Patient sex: M
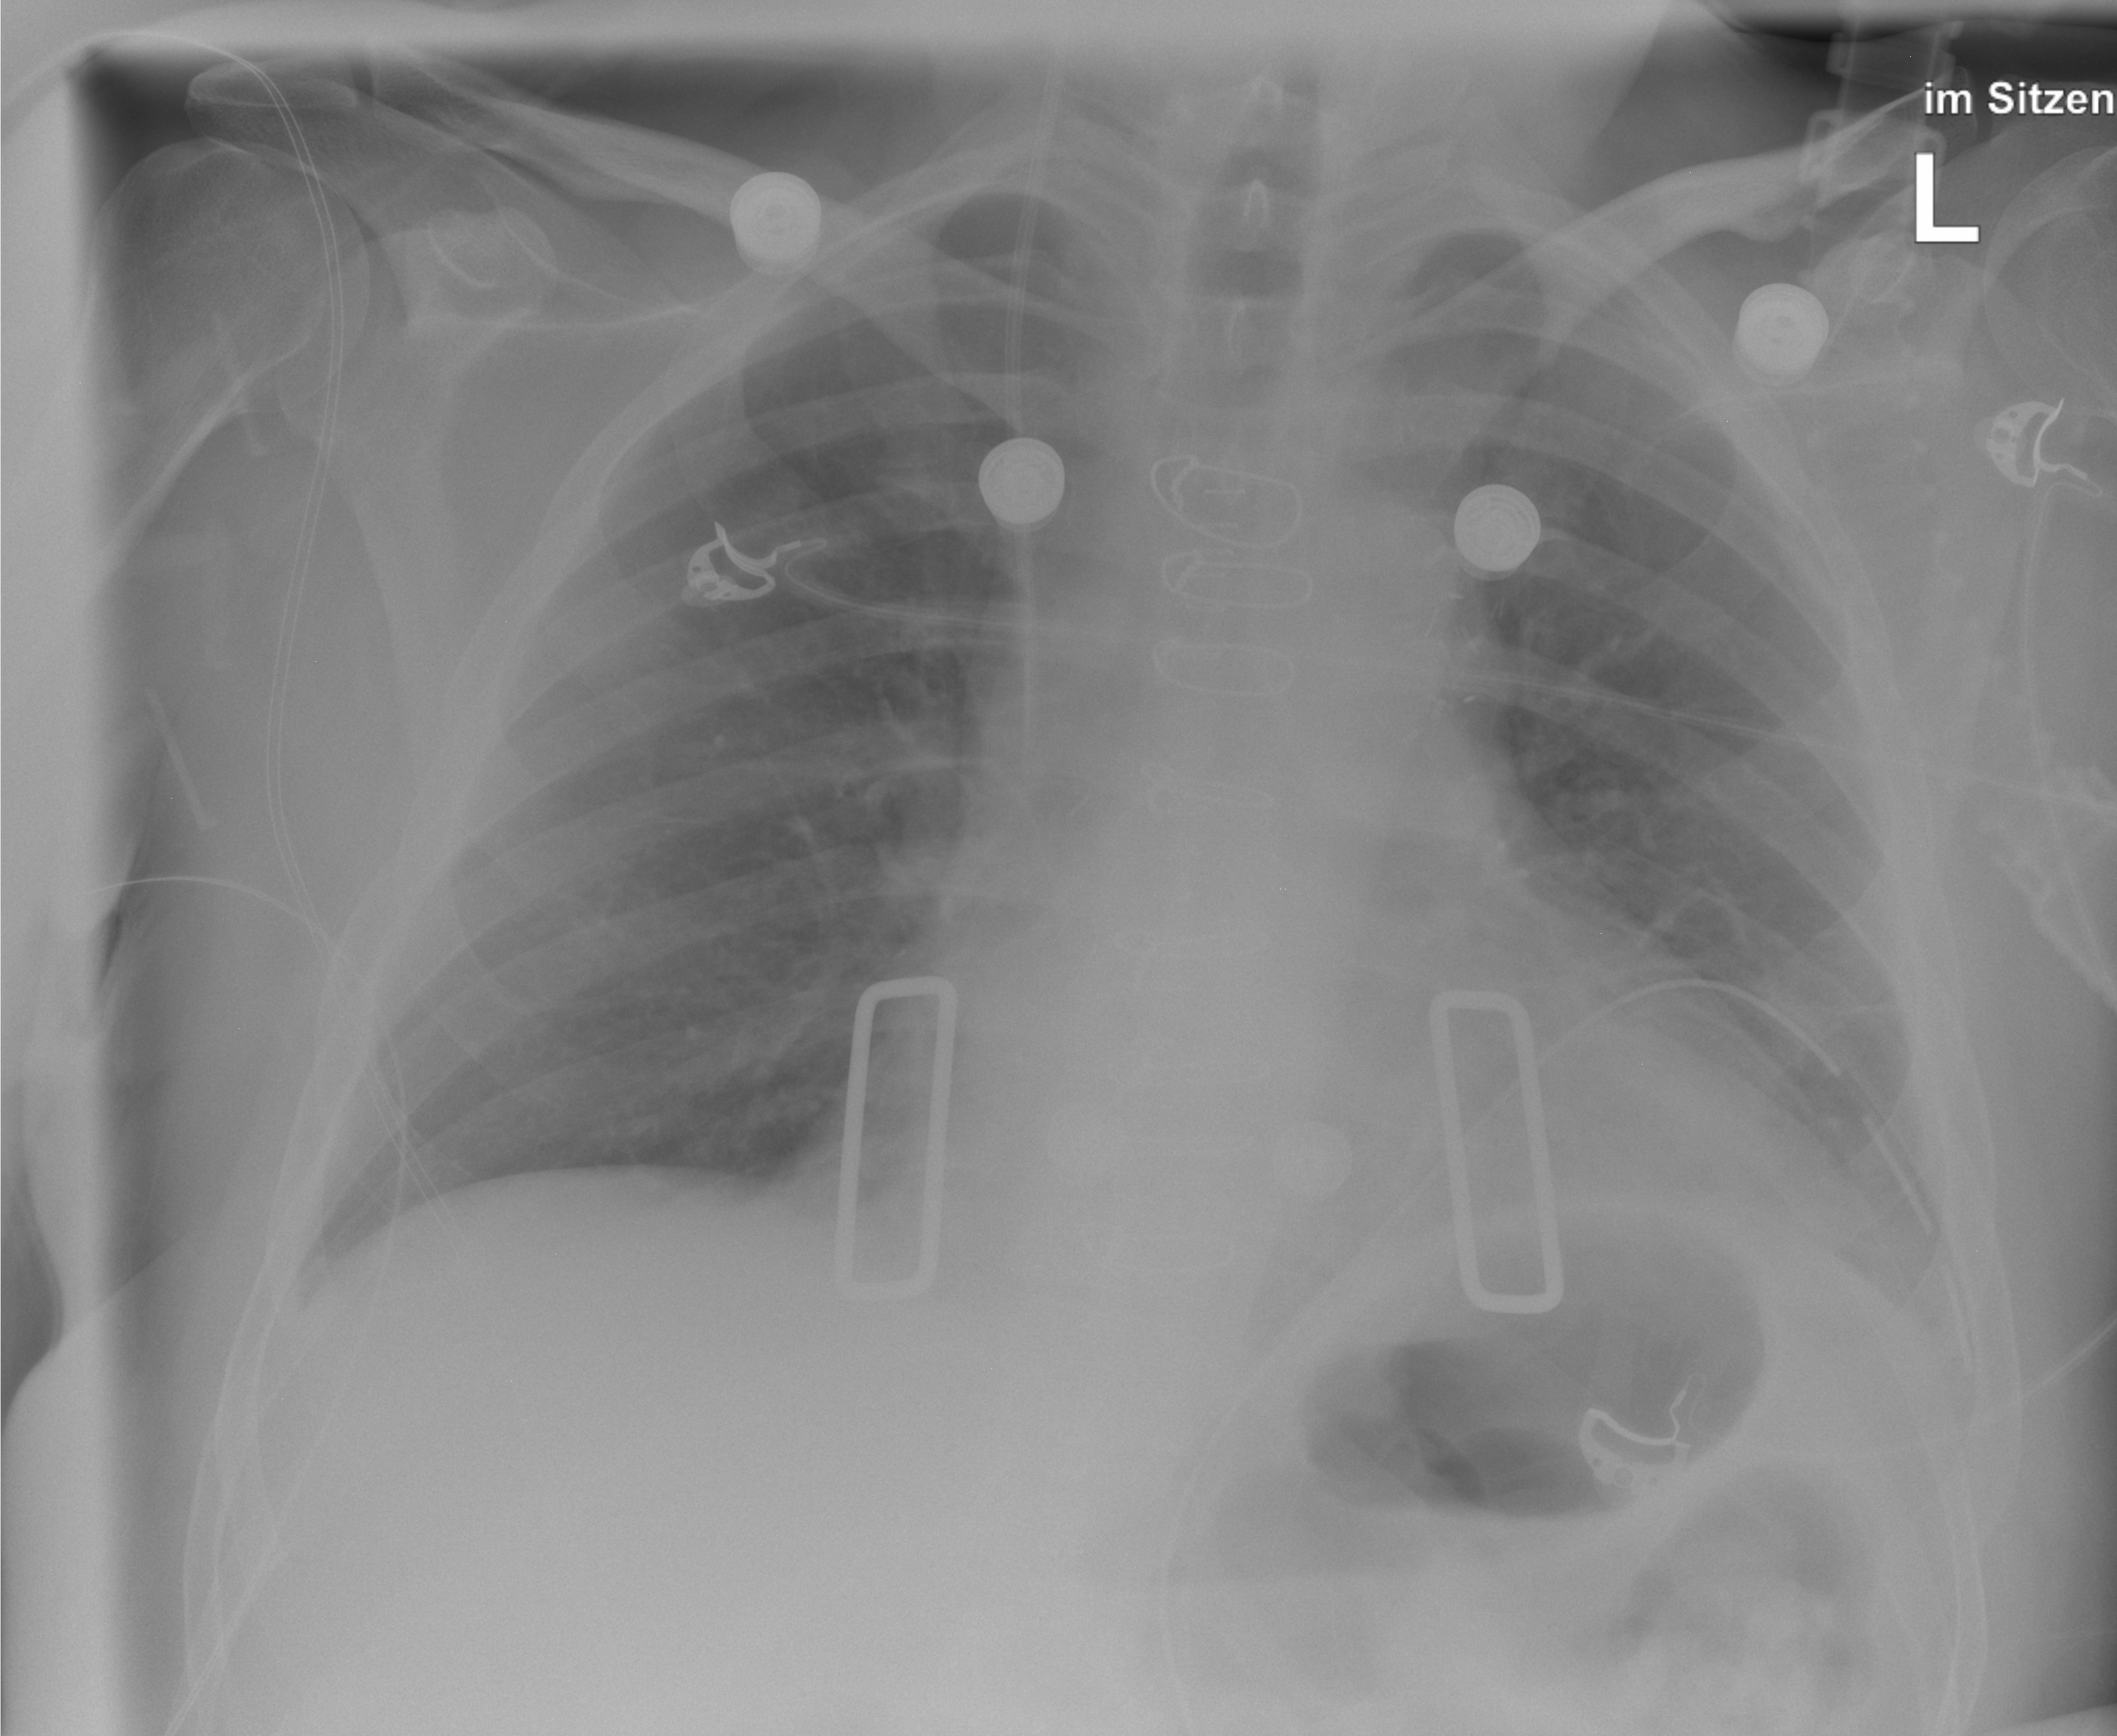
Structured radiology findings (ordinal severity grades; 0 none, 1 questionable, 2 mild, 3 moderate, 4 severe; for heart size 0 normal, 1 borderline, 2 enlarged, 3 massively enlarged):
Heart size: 0
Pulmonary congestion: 0
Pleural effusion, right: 0
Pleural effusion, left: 0
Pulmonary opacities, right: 0
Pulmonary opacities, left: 0
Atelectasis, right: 1
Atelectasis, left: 1